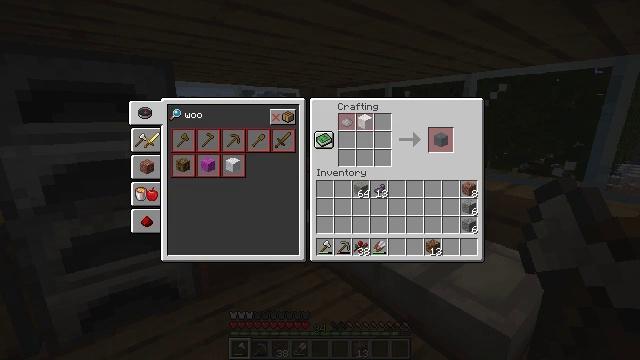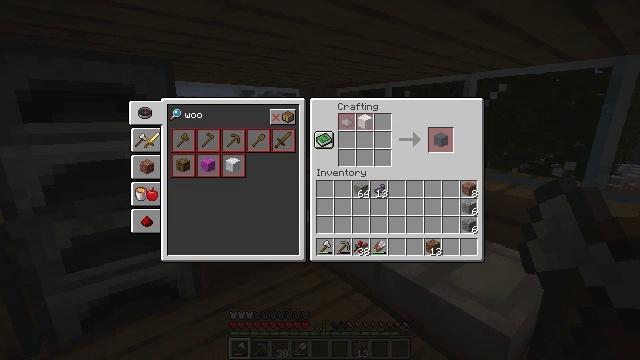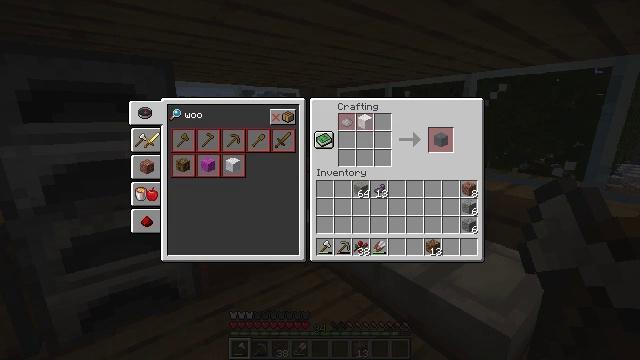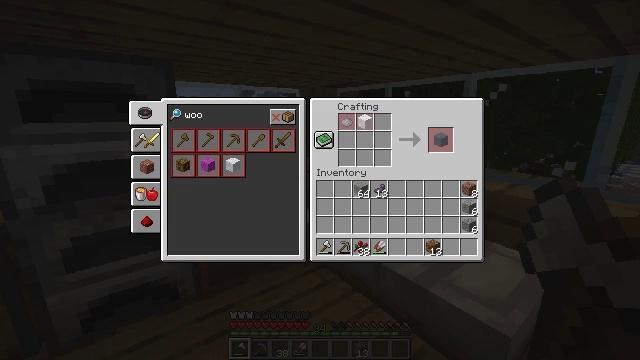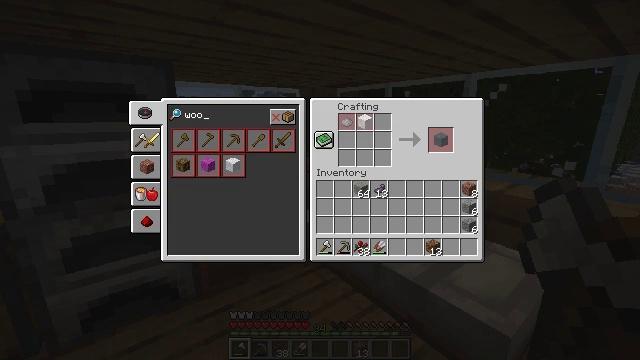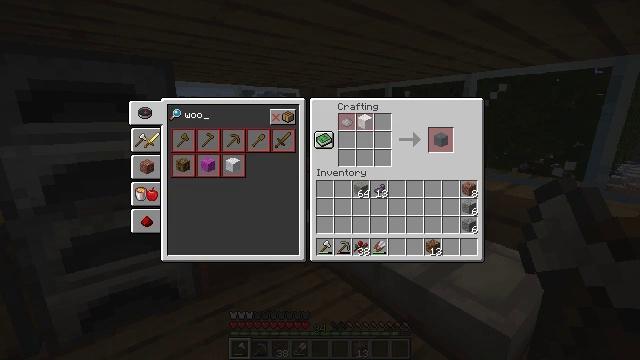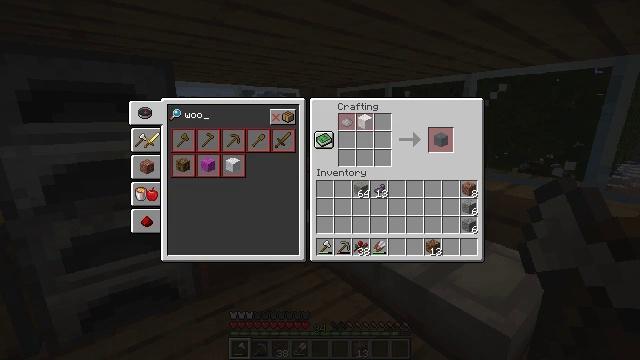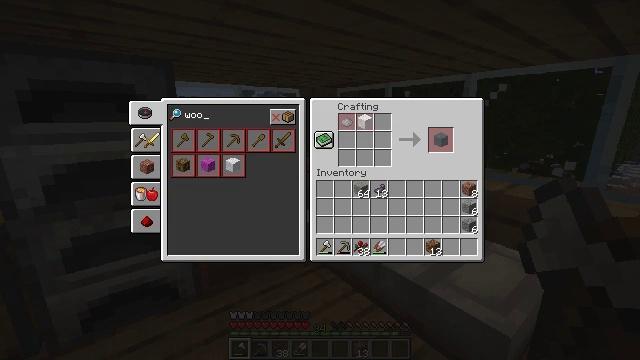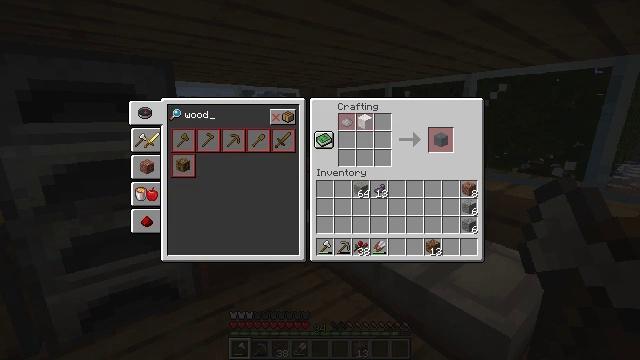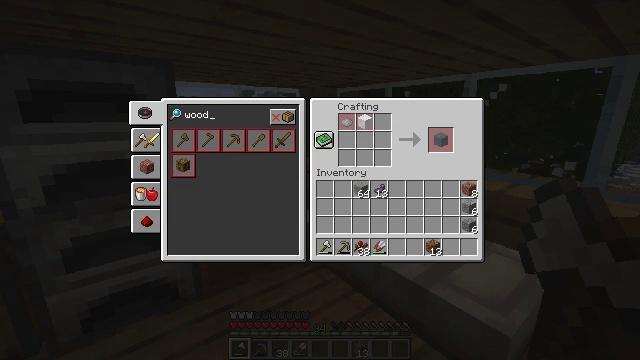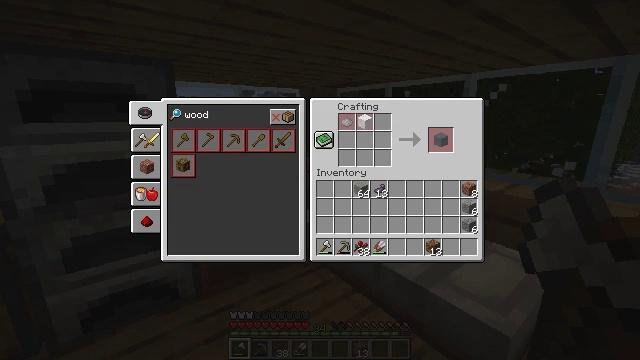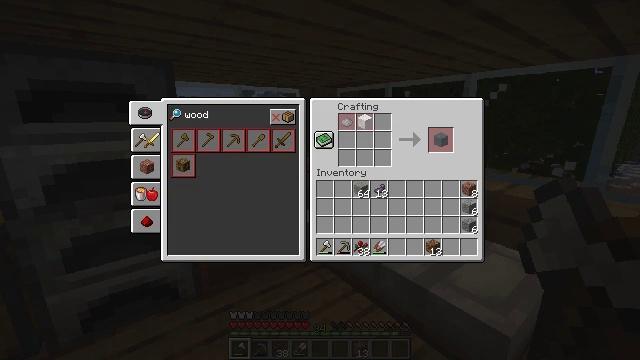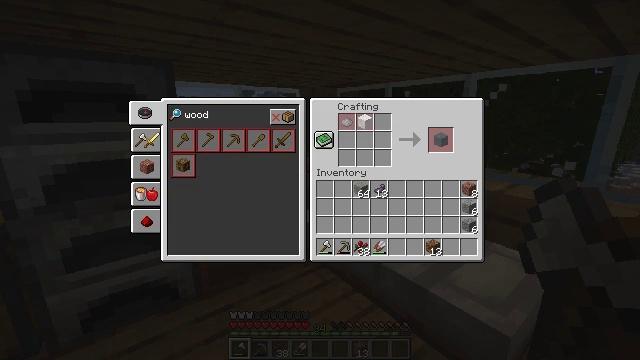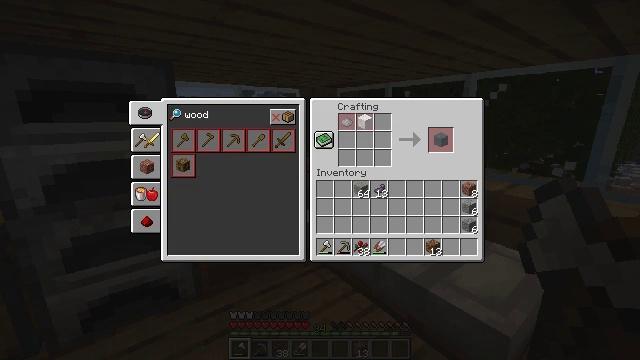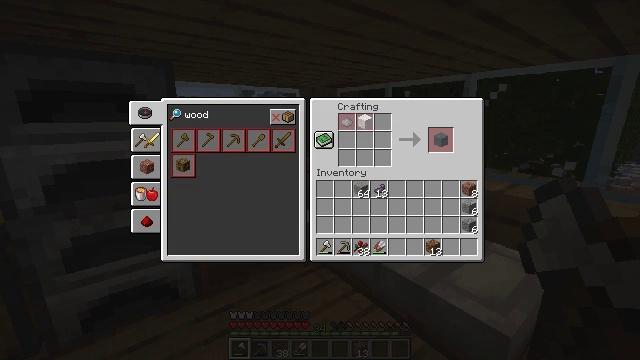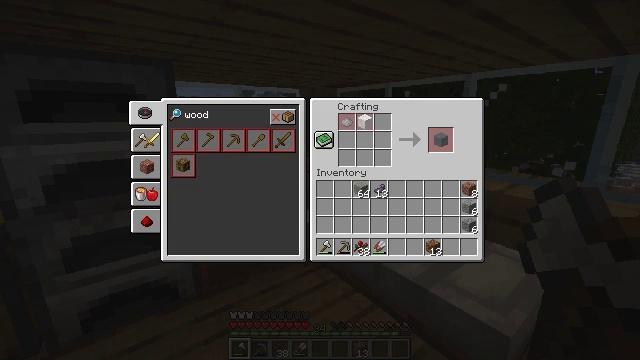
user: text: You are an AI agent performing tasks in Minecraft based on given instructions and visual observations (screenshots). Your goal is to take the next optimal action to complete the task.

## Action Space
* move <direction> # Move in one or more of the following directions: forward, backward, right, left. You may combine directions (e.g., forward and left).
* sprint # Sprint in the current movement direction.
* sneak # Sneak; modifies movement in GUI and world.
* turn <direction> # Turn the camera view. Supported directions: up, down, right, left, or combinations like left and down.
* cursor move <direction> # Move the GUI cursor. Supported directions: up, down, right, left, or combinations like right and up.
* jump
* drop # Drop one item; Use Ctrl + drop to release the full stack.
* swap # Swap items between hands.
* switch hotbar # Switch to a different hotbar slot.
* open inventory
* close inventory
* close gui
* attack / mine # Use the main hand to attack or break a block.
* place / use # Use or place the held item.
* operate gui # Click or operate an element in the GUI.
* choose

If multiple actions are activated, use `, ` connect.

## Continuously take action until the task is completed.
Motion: motion action
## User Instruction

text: Turn ink sacs or wither roses into black dye.
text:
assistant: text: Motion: cursor move left, operate gui
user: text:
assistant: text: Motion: cursor move left, operate gui
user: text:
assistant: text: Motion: cursor move left, operate gui
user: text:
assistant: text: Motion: operate gui
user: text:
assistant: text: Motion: operate gui
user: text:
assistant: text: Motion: no_op
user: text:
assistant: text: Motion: no_op
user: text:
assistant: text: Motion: move right
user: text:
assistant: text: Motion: move right
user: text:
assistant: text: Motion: move right
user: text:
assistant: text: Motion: no_op
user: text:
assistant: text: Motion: no_op
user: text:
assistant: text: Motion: no_op
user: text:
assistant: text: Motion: no_op
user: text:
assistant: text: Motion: no_op
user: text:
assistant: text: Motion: no_op
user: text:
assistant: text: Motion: no_op
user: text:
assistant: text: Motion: no_op
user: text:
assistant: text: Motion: no_op
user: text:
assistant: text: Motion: no_op
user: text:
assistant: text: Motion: no_op
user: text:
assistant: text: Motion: no_op
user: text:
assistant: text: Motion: no_op
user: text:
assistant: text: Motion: no_op
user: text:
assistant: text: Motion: no_op
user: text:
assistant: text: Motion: no_op
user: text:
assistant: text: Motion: no_op
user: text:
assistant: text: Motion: no_op
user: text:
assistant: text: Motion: no_op
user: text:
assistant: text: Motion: no_op